Chest X-ray. View position: AP
Patient age: 41
Patient sex: M
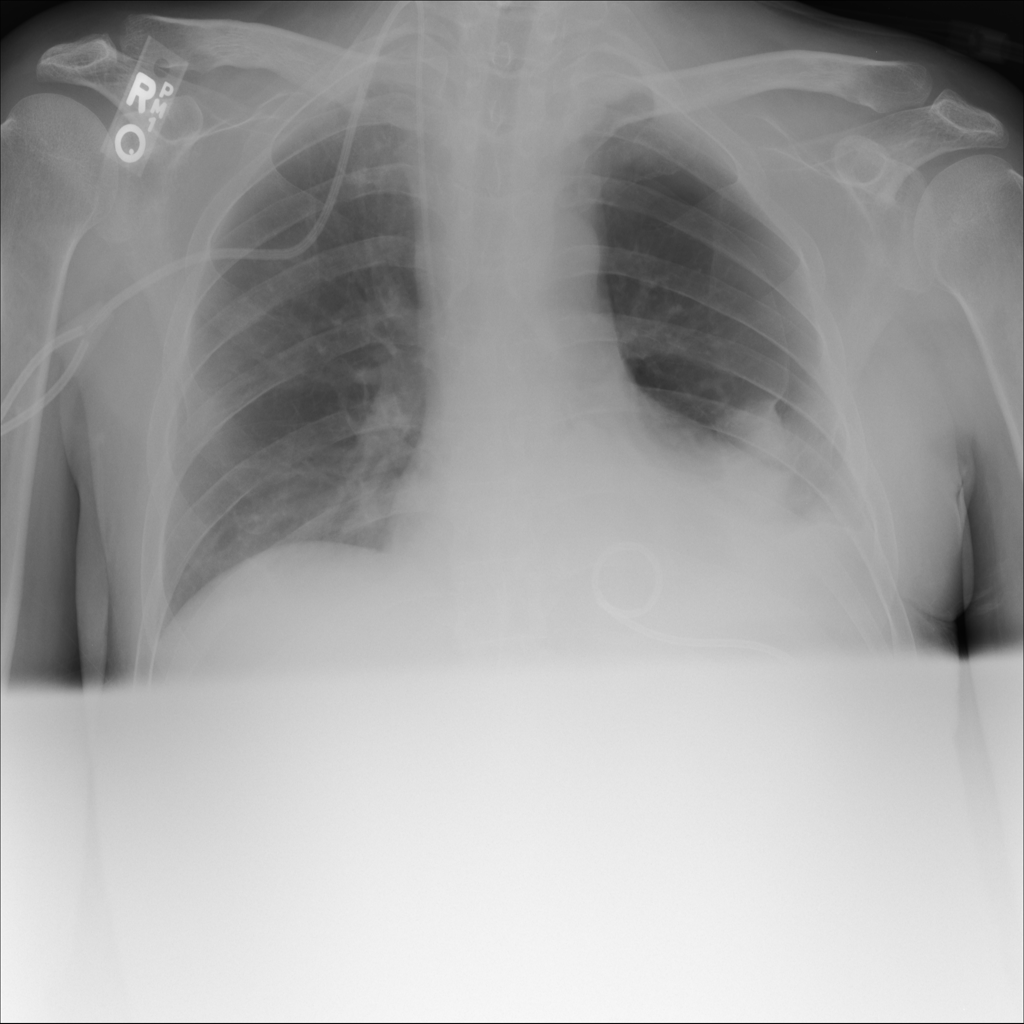
Finding: Pneumothorax